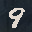
Label: 9